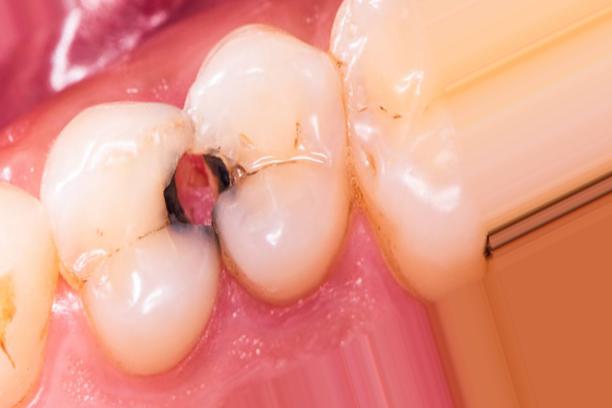
Condition: Caries